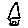
Label: house